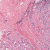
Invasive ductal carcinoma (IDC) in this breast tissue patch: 1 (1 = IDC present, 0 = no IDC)